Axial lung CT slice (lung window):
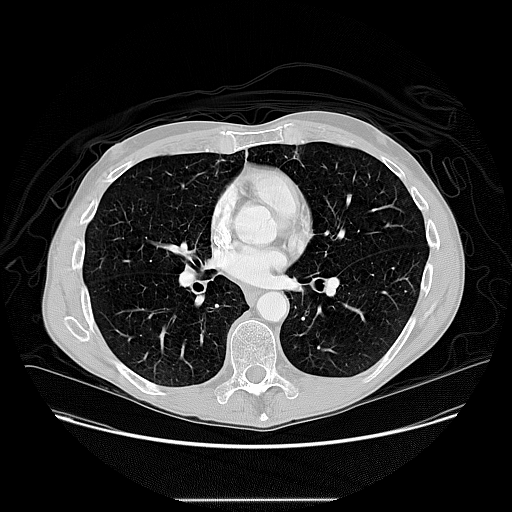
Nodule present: no